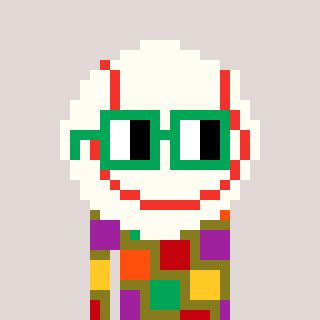
a pixel art character with square green glasses, a baseball ball-shaped head and a gunk-colored body on a warm background